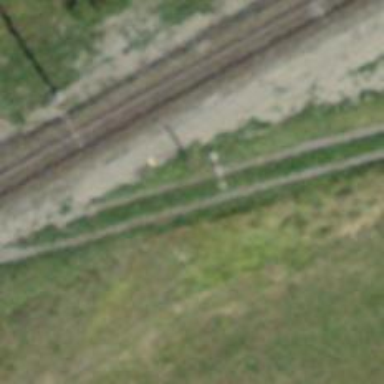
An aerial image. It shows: Agricultural track of grade4 quality suitable for agricultural vehicles.